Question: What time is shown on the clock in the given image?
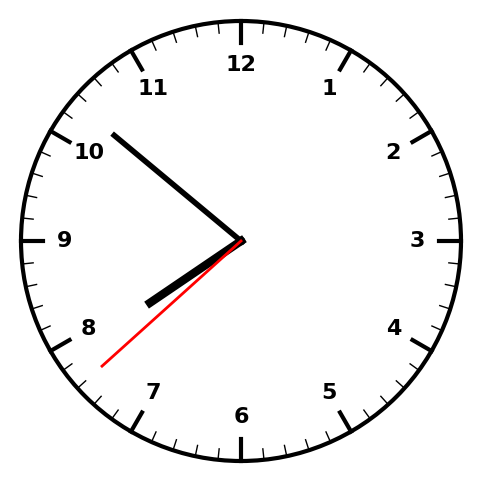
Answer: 07:51:38